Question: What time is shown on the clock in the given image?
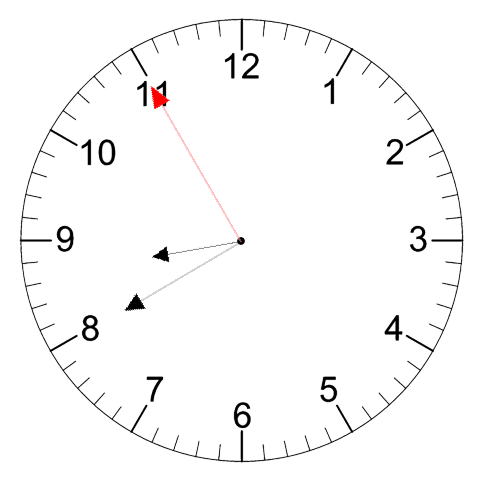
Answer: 08:39:55